Question: I need to change how the checkable box of a QCHeckBox looks, and not simply with CSS, but with a texture file. The closest thing I found was changing the 'icon' parameter of the widget.

But a) <URL> It is located the box, which I'm actually trying to change.
Is it possible to change the checkbox itself?
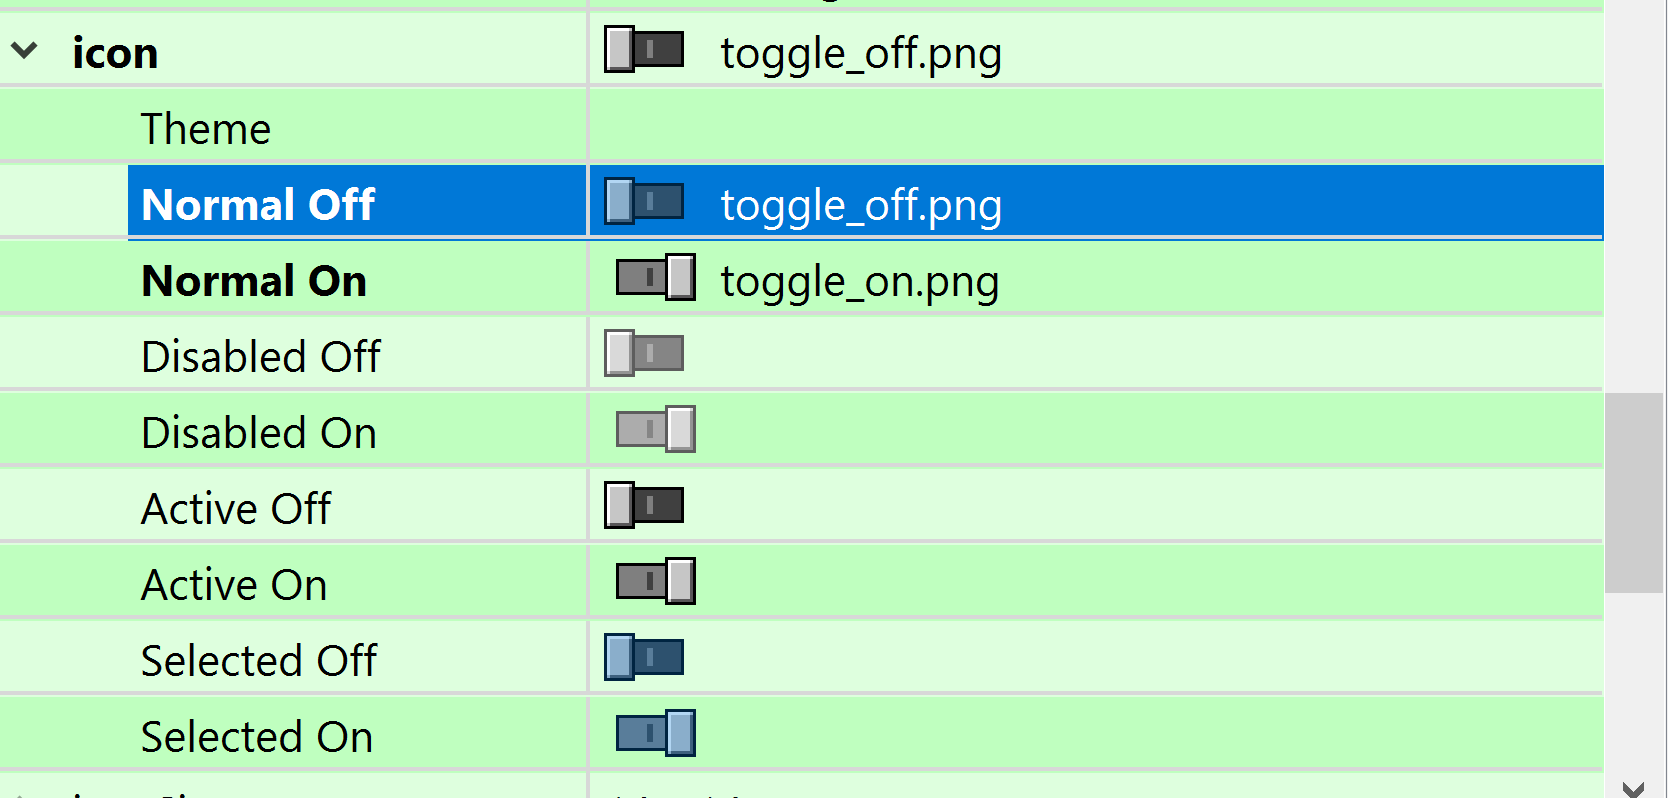
Answer: Confusingly, those icon properties are associated with the 'QAbstractButton' parent class, which doesn't have the concept of a checkbox icon. So they just add an icon to the label of the button, which results in the behaviour you describe.
To change the actual checkbox icon, the best option I've found is to use a stylesheet. All the gory details are <URL>.
In summary, something like this will do as the QCheckBox's stylesheet:
'''
QCheckBox::indicator:unchecked {
image: url(:/images/checkbox_unchecked.png);
}
QCheckBox::indicator:checked {
image: url(:/images/checkbox_checked.png);
'''